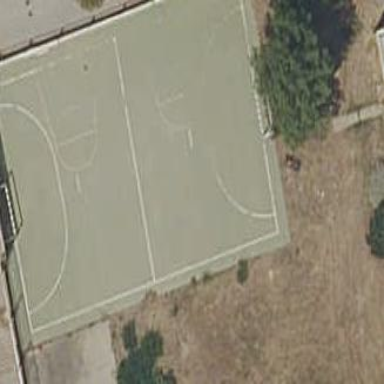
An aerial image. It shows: Soccer pitch for leisureland activities.